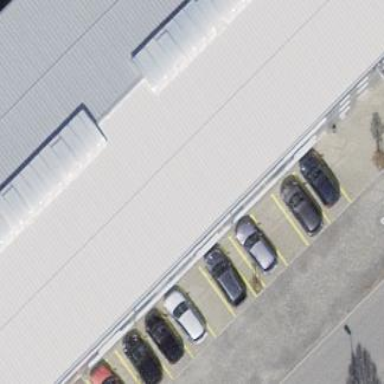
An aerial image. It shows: Parking area with surface.